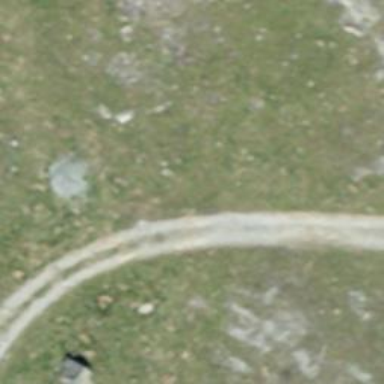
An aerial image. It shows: Rocky track with grade1 tracktype.